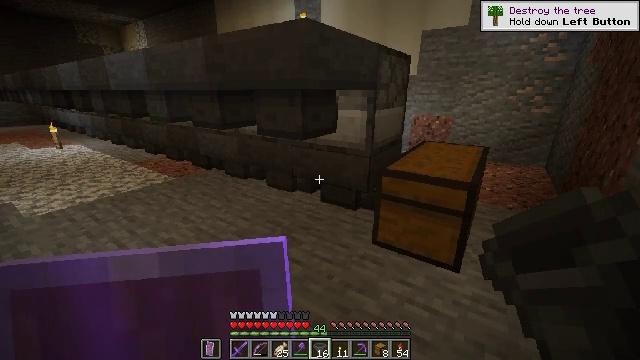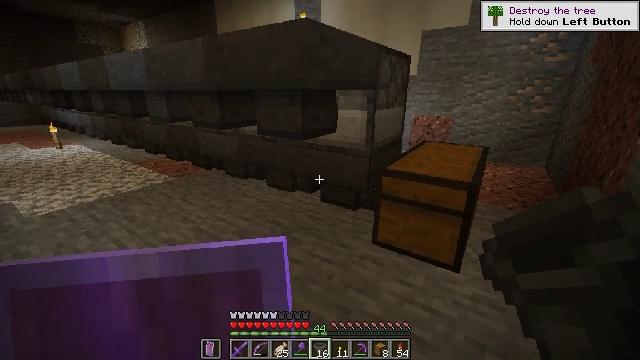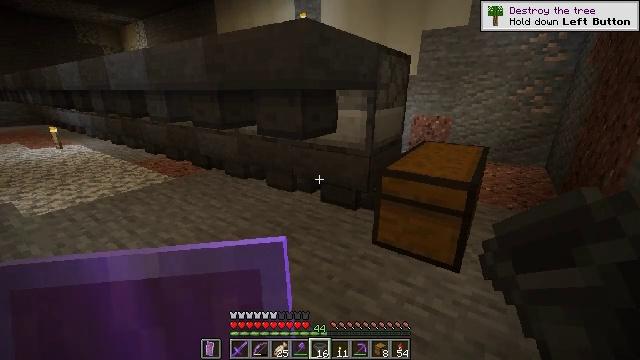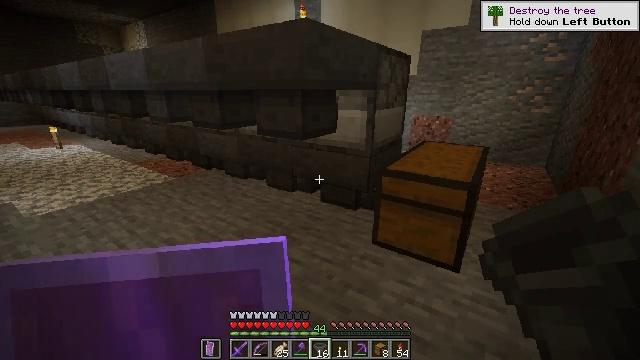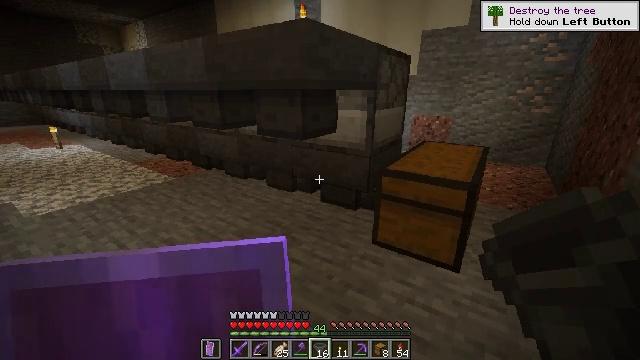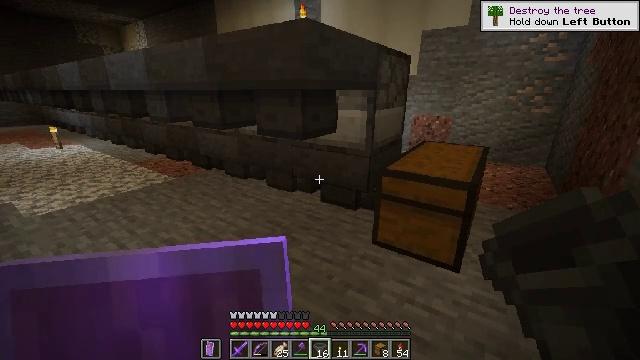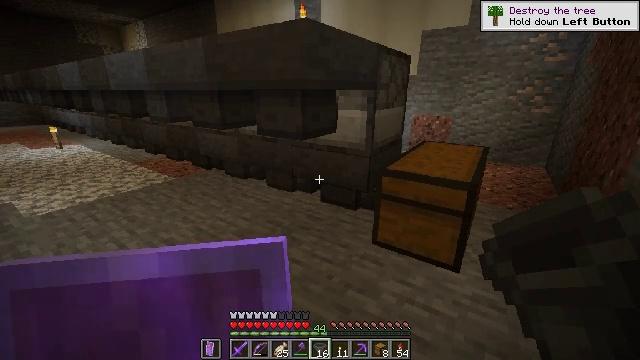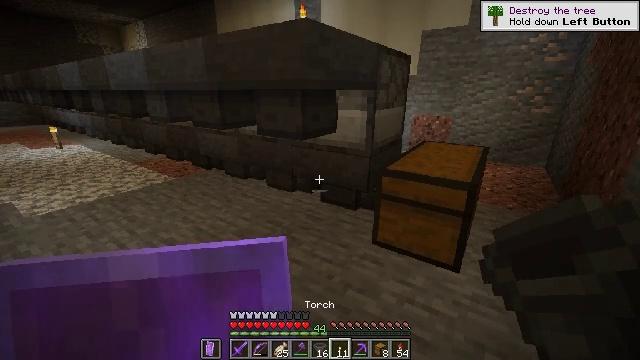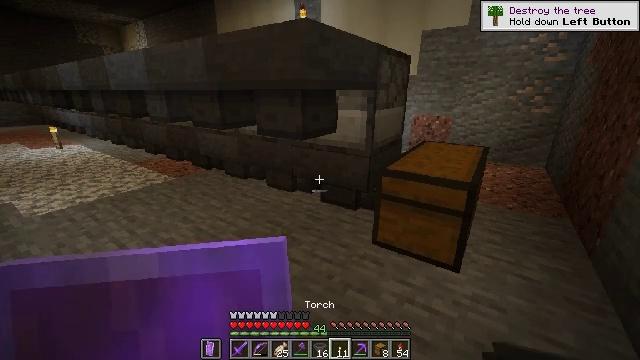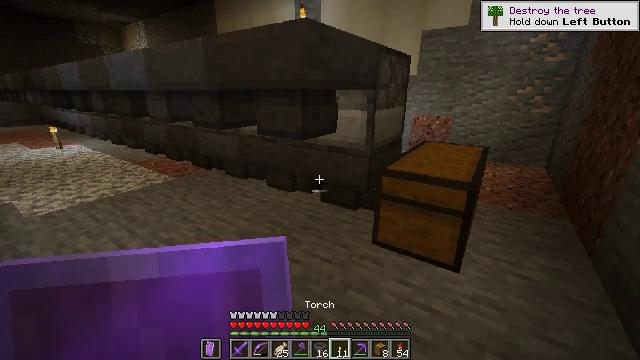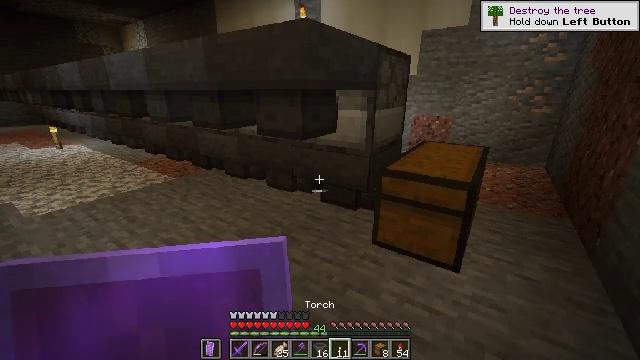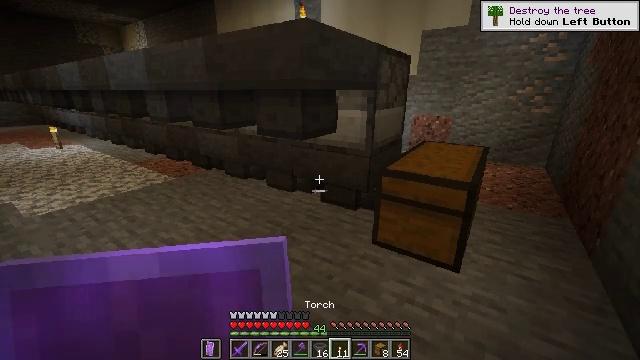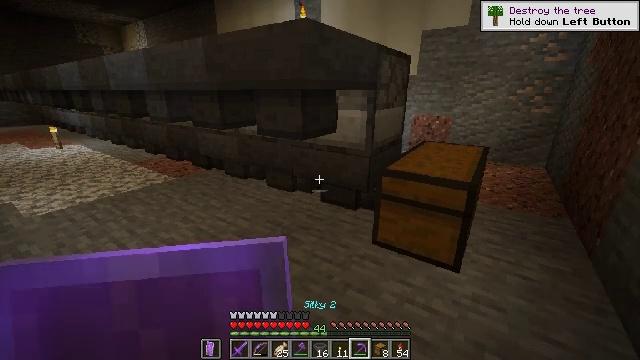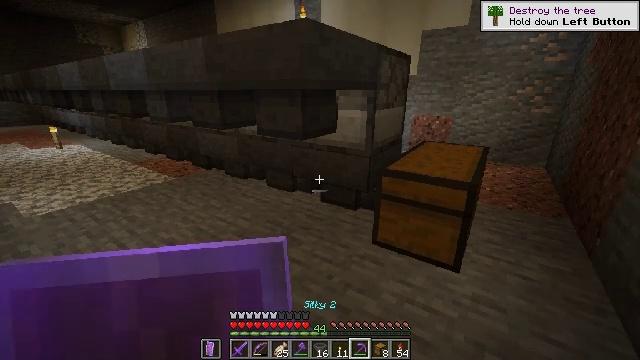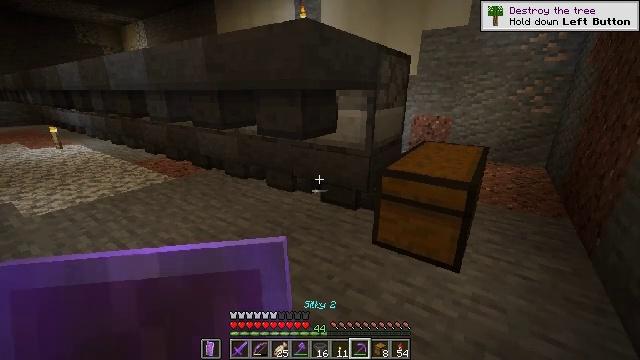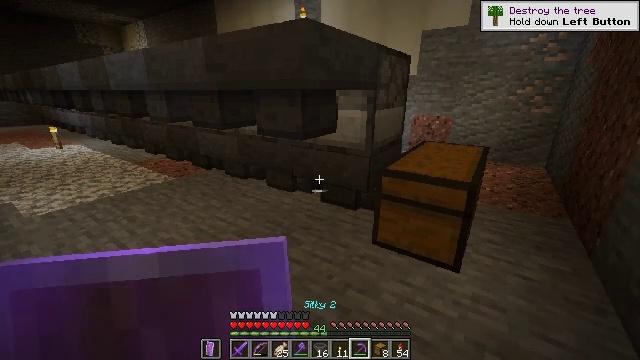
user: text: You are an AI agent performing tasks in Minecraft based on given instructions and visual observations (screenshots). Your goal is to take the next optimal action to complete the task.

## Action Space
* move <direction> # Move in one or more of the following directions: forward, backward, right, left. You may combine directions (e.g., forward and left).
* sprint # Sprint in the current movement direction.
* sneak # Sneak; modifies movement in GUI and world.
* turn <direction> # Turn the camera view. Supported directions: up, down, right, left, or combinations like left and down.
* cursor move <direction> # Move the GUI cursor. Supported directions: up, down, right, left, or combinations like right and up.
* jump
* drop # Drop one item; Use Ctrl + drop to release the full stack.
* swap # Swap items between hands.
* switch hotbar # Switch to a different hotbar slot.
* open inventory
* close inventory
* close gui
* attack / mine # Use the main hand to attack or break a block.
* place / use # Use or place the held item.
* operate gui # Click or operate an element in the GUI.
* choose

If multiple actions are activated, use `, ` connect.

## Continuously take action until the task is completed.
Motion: motion action
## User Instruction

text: Attack the hopper to gather it.
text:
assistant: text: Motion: no_op
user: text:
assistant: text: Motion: no_op
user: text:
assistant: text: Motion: no_op
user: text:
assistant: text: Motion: no_op
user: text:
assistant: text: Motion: no_op
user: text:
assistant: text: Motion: no_op
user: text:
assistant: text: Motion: no_op
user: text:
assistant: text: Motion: no_op
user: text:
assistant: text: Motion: no_op
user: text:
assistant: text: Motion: no_op
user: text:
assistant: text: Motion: no_op
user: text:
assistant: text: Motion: no_op
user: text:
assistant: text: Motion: no_op
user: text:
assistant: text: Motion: no_op
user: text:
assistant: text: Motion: no_op
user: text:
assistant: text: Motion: no_op
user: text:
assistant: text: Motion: no_op
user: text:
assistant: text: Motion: no_op
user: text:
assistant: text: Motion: no_op
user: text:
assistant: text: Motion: no_op
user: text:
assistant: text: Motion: no_op
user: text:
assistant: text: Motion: no_op
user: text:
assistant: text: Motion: no_op
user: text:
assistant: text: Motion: no_op
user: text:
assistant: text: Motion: no_op
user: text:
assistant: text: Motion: no_op
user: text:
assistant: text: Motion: no_op
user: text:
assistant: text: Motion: no_op
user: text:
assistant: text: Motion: no_op
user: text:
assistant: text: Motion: no_op